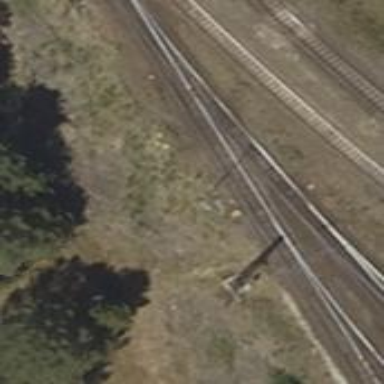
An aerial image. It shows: Railway switch.